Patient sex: M
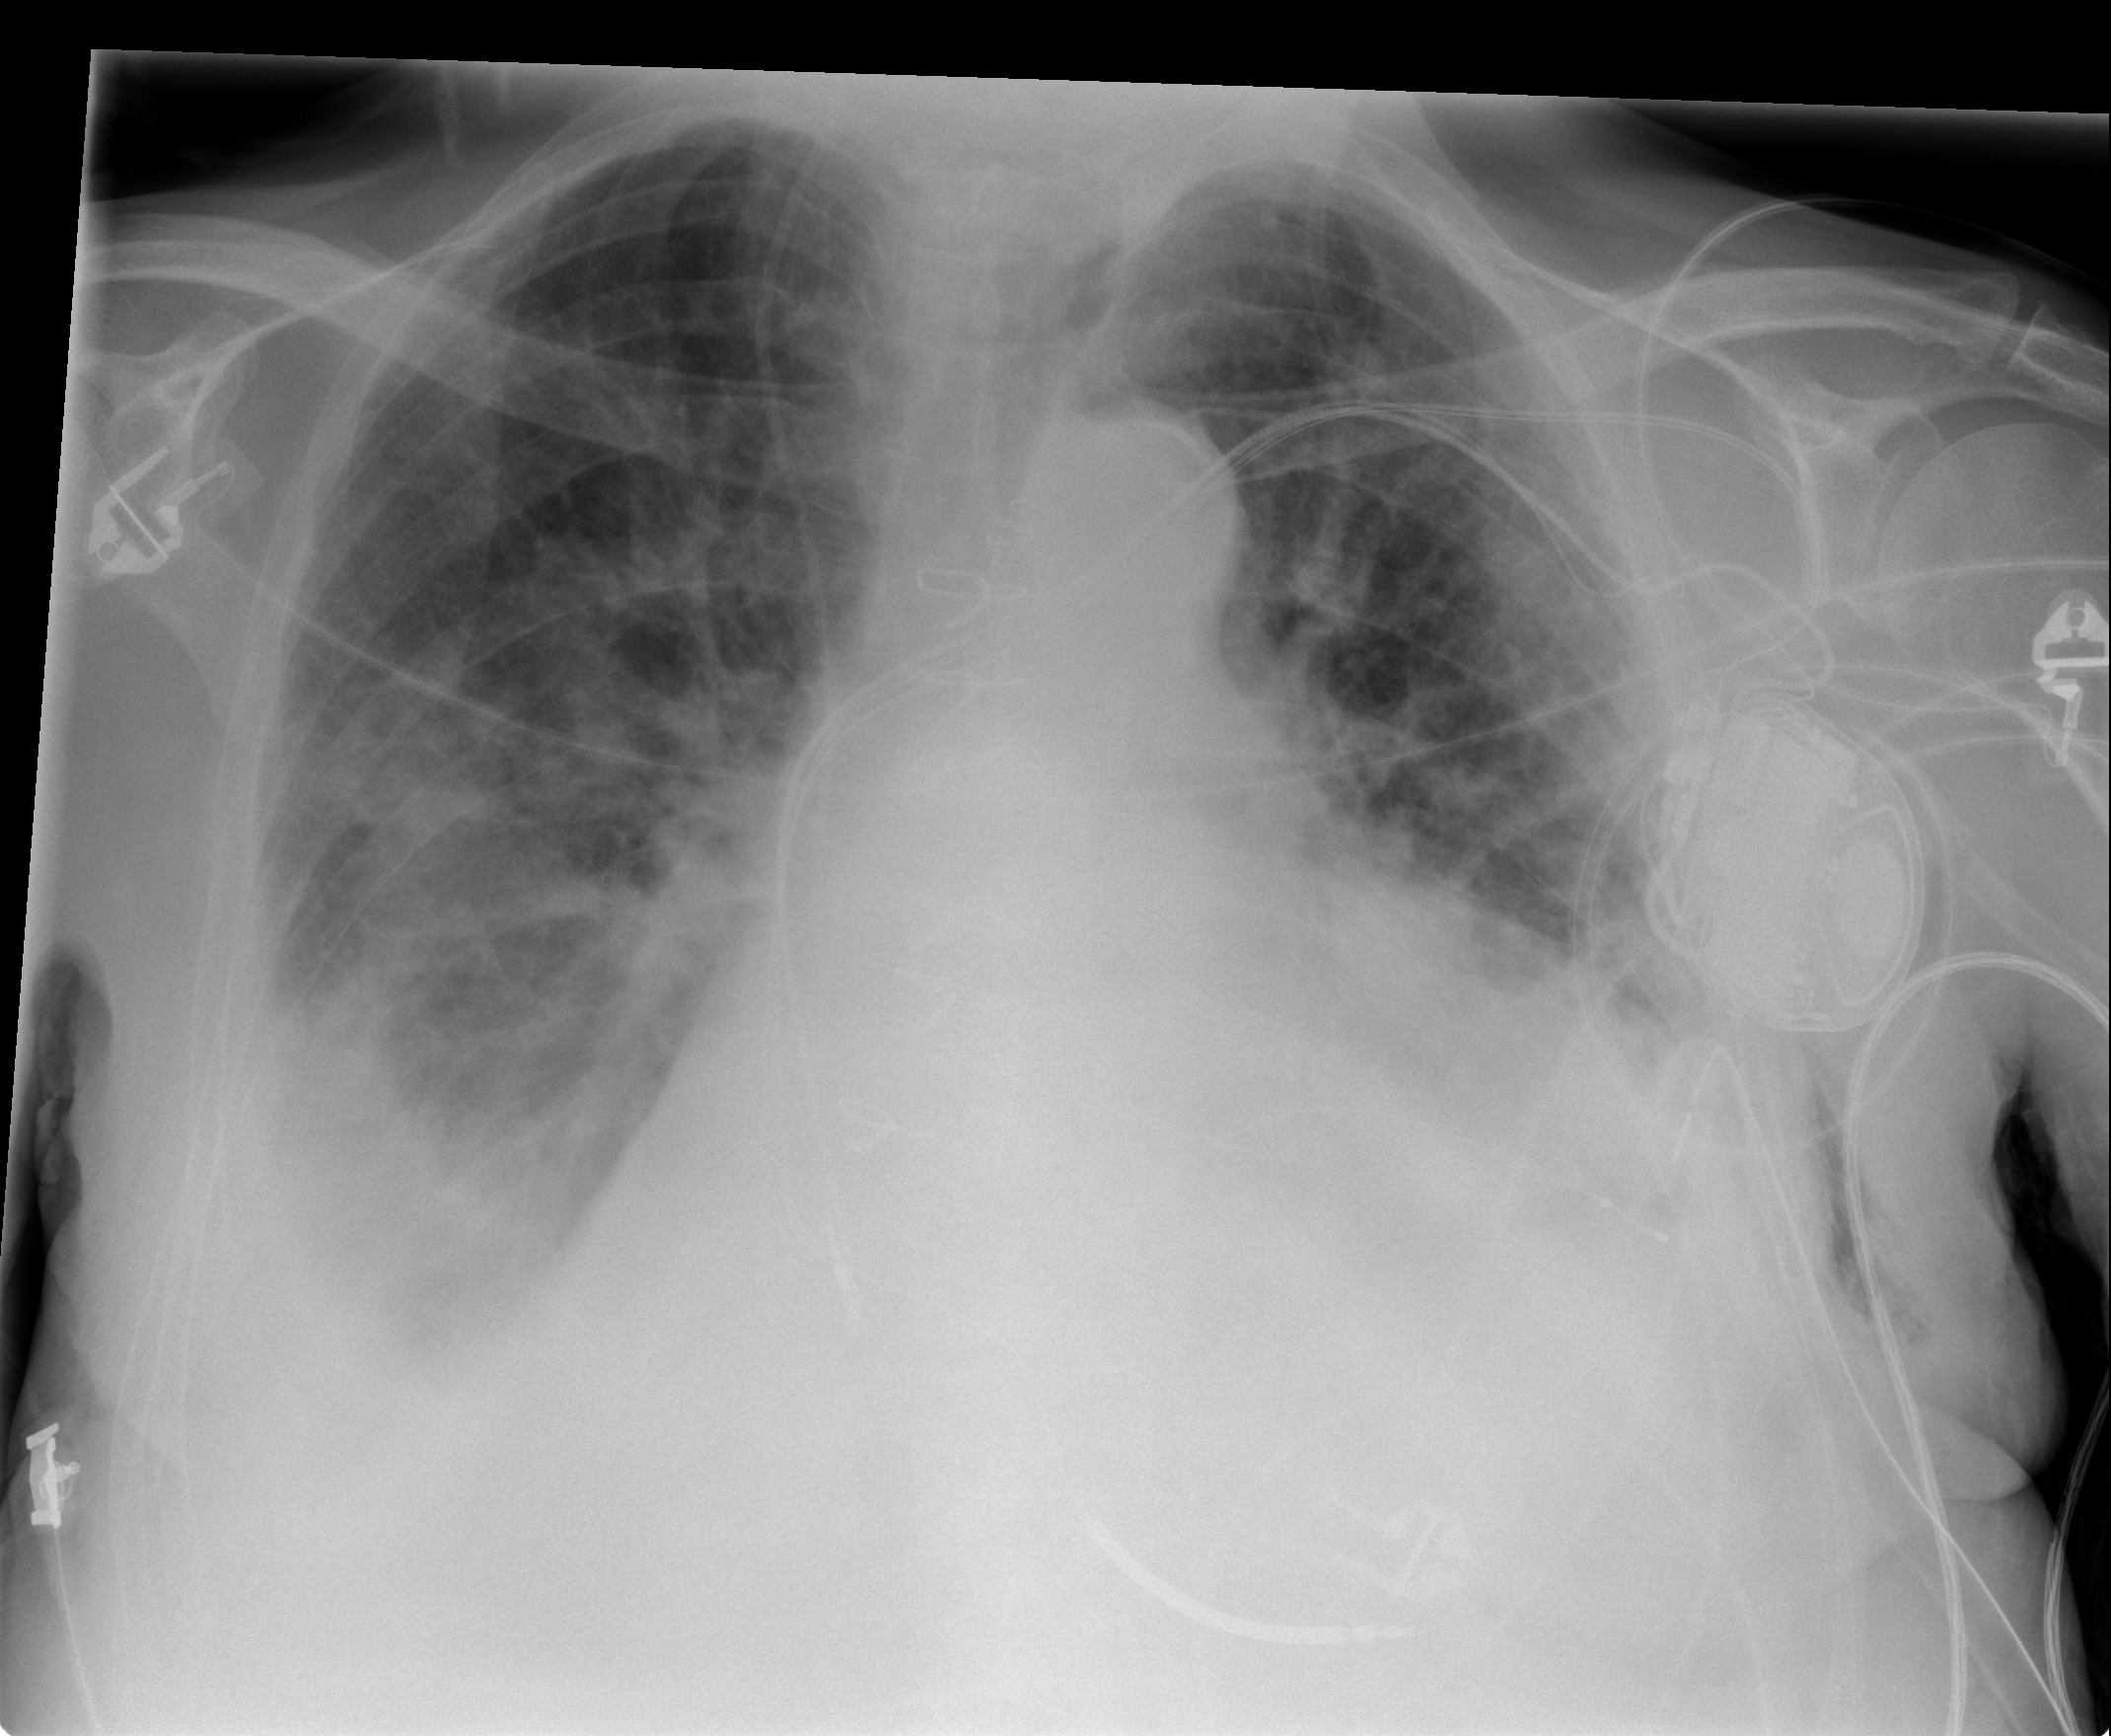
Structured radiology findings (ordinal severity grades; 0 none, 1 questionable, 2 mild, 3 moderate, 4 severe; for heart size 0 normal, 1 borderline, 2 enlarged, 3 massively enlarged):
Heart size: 2
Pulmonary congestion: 2
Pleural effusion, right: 2
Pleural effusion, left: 3
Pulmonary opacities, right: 3
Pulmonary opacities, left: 2
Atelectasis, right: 3
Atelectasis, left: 3